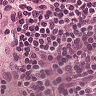
Metastatic tissue present: no